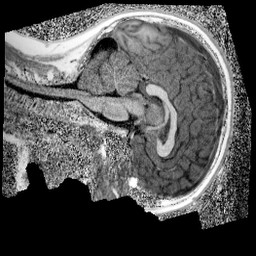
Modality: UNIT1_denoised
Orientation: sagittal
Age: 11
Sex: male
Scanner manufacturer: siemens
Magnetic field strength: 3 T
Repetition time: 4 s
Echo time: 0.00299 s